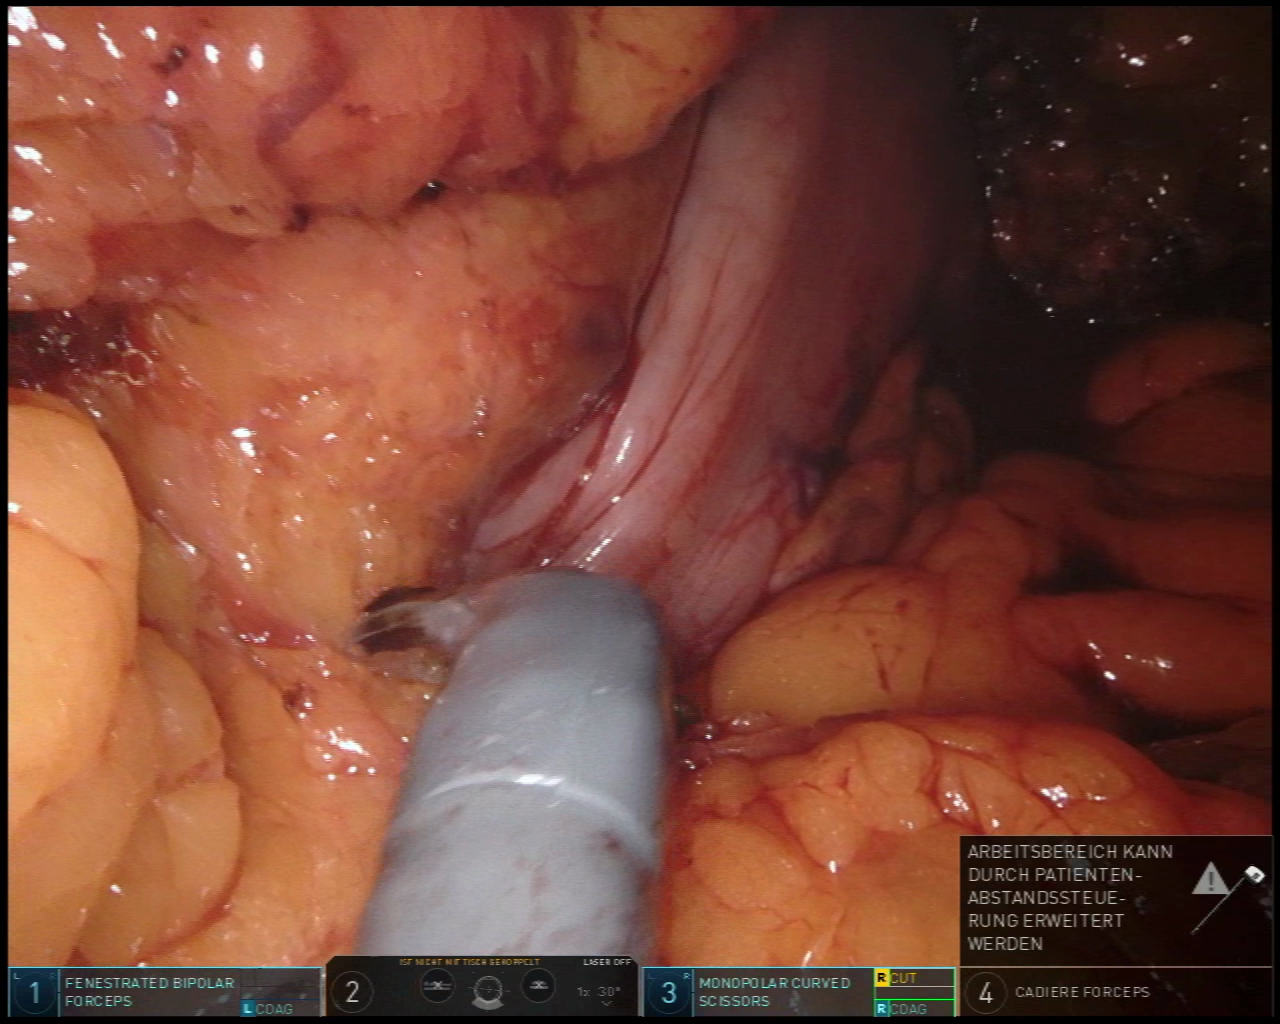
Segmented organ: stomach
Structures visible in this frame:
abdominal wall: no
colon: no
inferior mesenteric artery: no
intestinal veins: no
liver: no
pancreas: no
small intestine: no
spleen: no
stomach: yes
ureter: no
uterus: no
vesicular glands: no